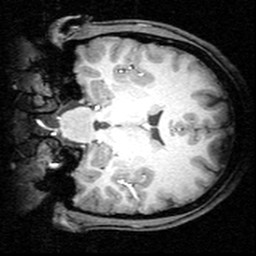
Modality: T1w
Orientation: coronal
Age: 26
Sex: female